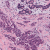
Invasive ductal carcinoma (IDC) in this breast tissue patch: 1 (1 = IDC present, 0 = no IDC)